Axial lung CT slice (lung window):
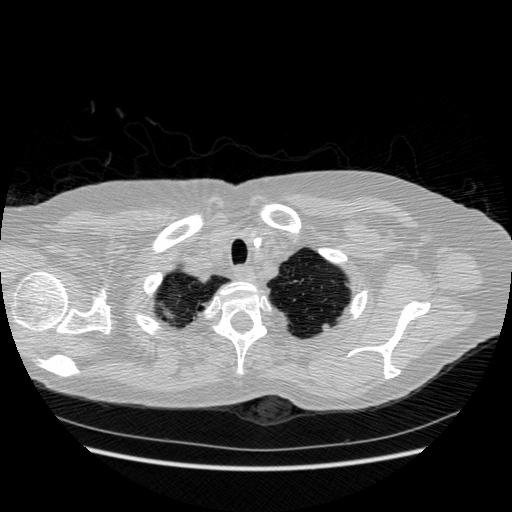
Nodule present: no